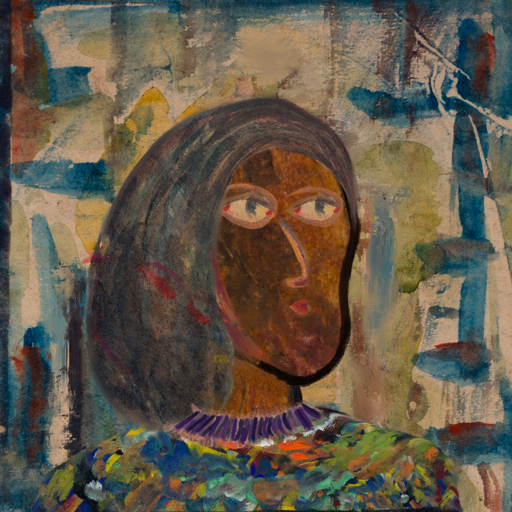
Background: Orphan, Head And Neck Side: Mosgoul, Face Side: GypsyMother, Bust: An_Impression, Hair Side: Gypsy_Mother, Head Accessory: Blank, Second Necklace: Blank, Necklace: HillGirl, Baby: Blank